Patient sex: M
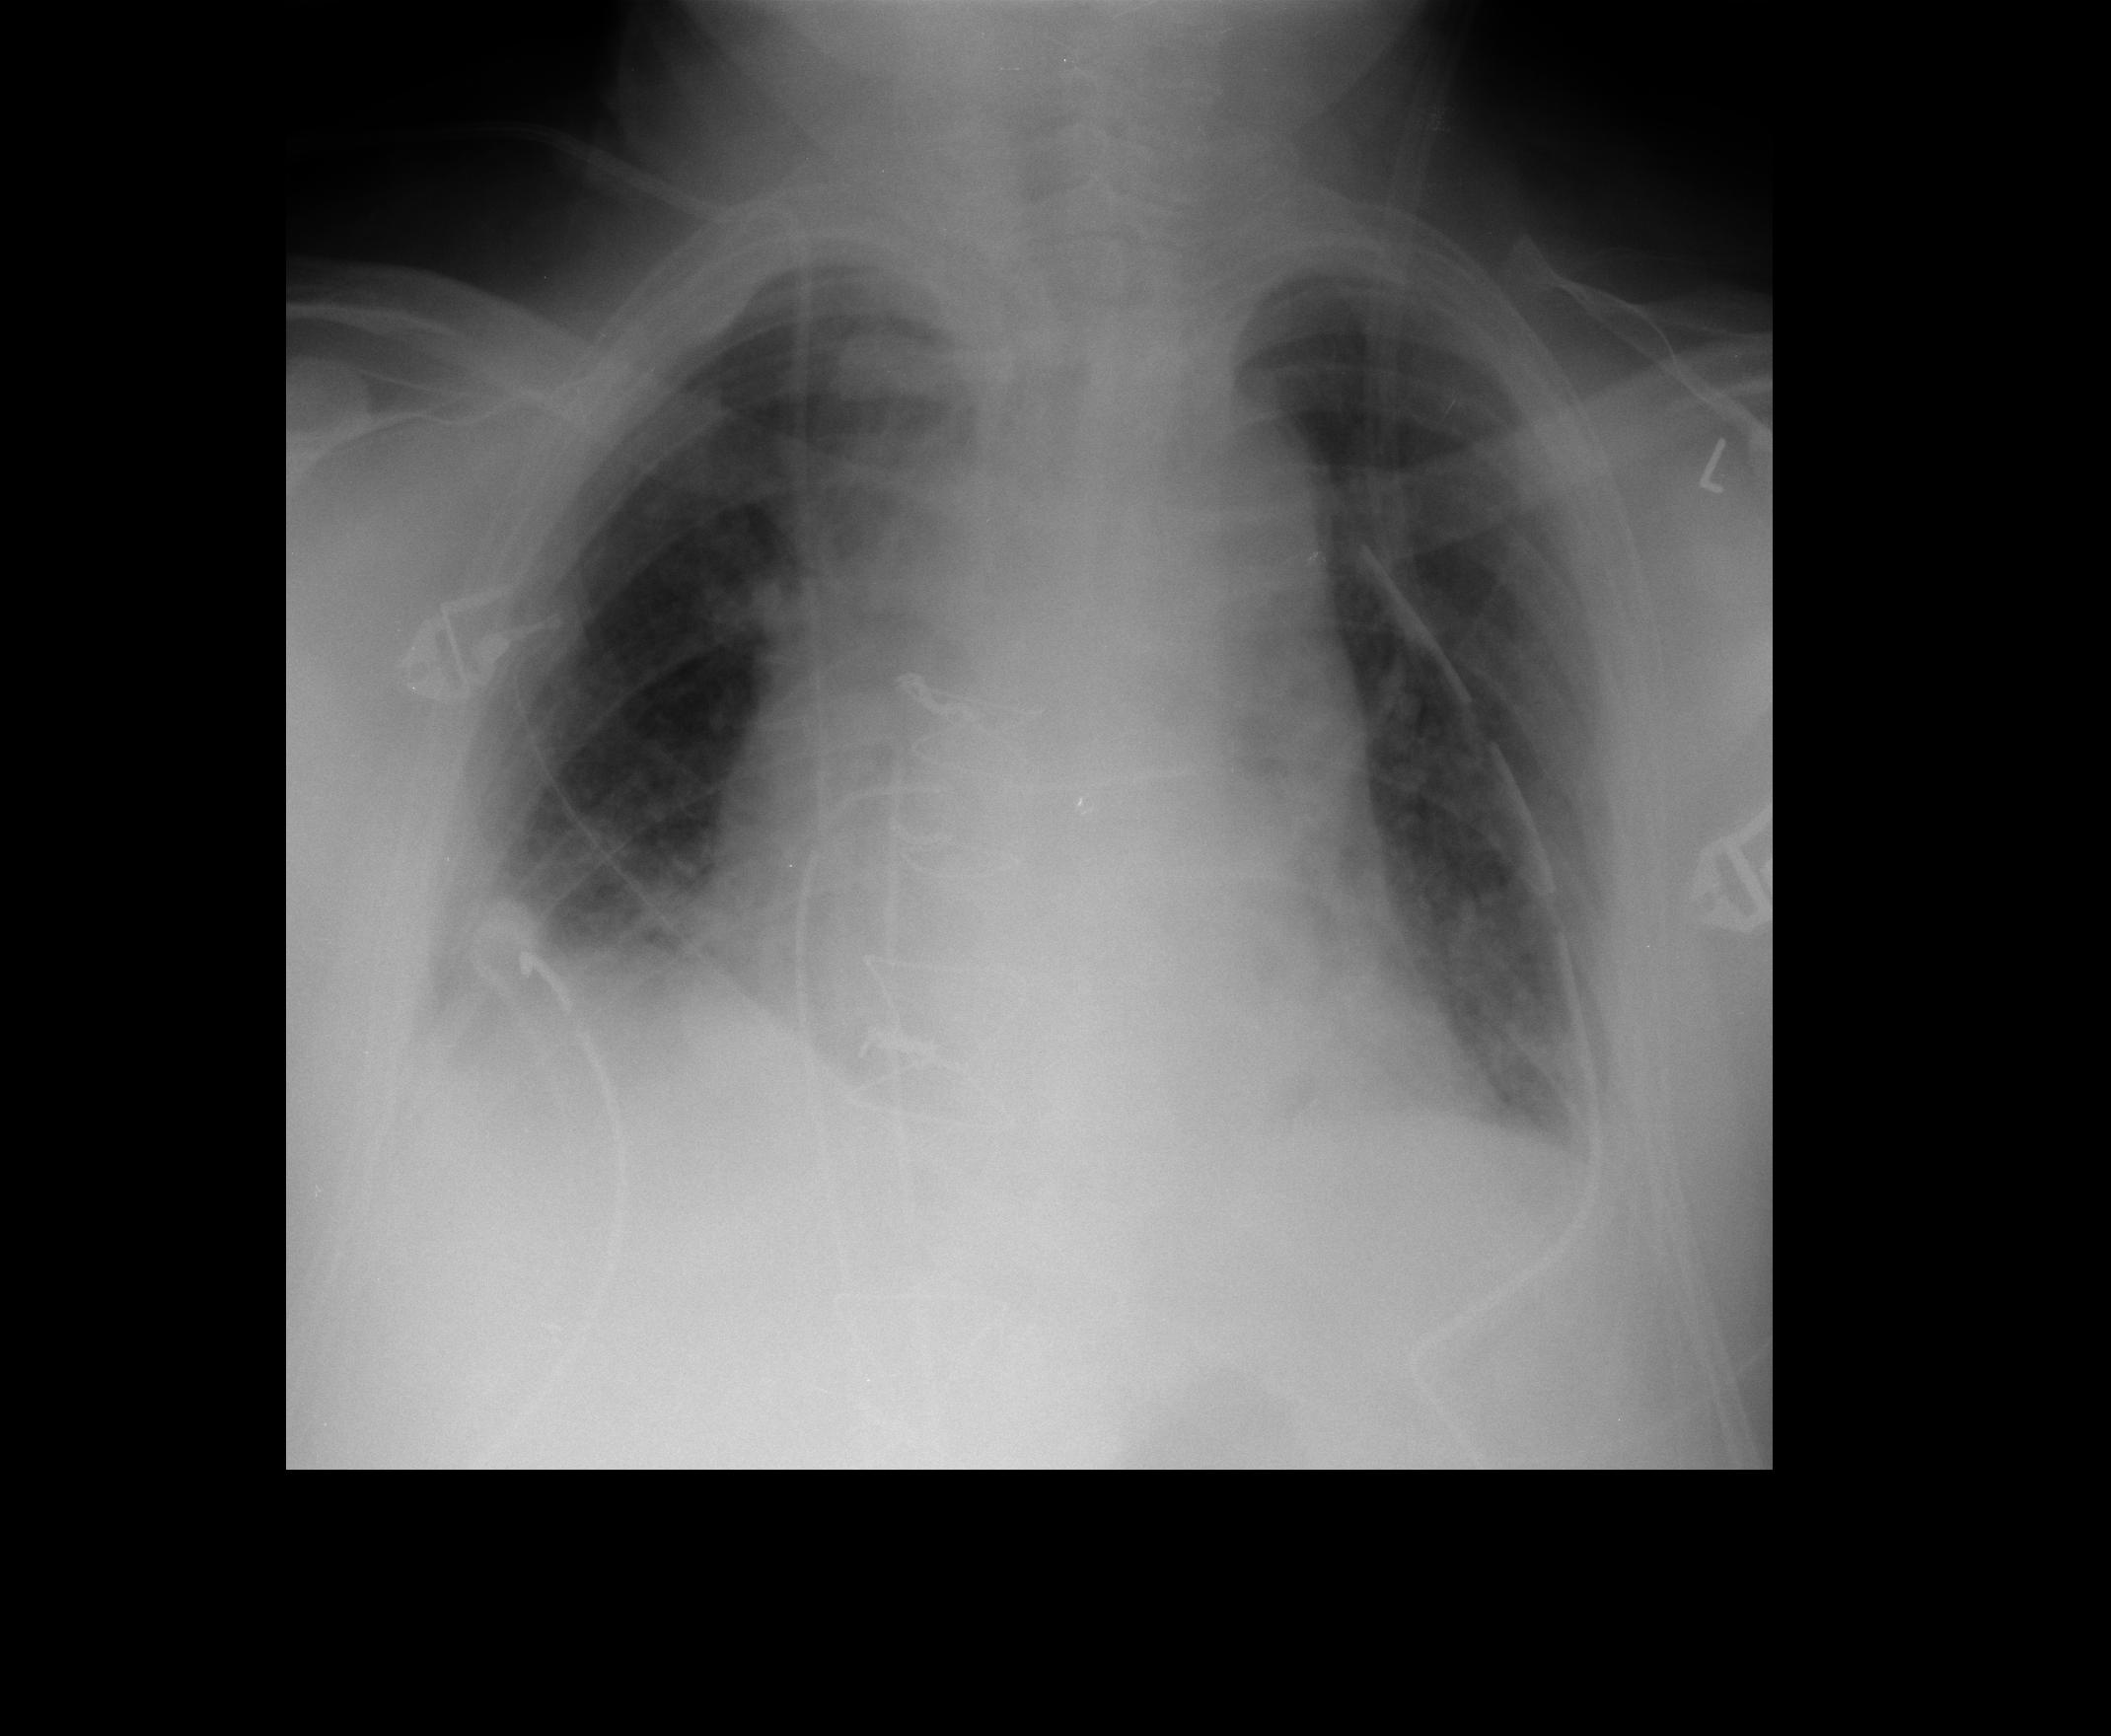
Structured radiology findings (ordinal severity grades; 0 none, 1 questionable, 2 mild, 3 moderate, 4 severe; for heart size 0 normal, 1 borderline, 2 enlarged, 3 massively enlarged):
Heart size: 2
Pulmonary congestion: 0
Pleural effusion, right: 2
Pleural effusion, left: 2
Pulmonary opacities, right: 0
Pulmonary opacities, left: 0
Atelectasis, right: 2
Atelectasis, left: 2